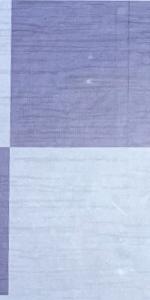
Label: Empty